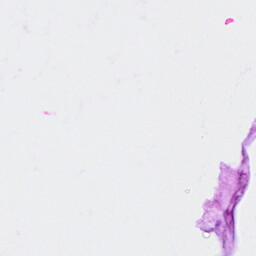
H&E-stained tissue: Ovarian